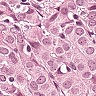
Metastatic tissue present: yes